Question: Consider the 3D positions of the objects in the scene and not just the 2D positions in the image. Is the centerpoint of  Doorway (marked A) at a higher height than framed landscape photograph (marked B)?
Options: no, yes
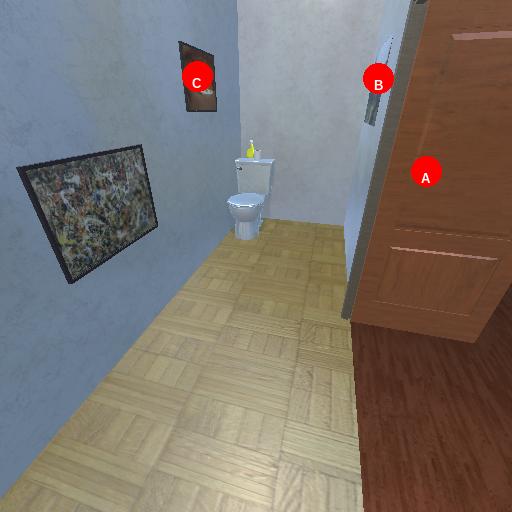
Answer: no